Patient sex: M
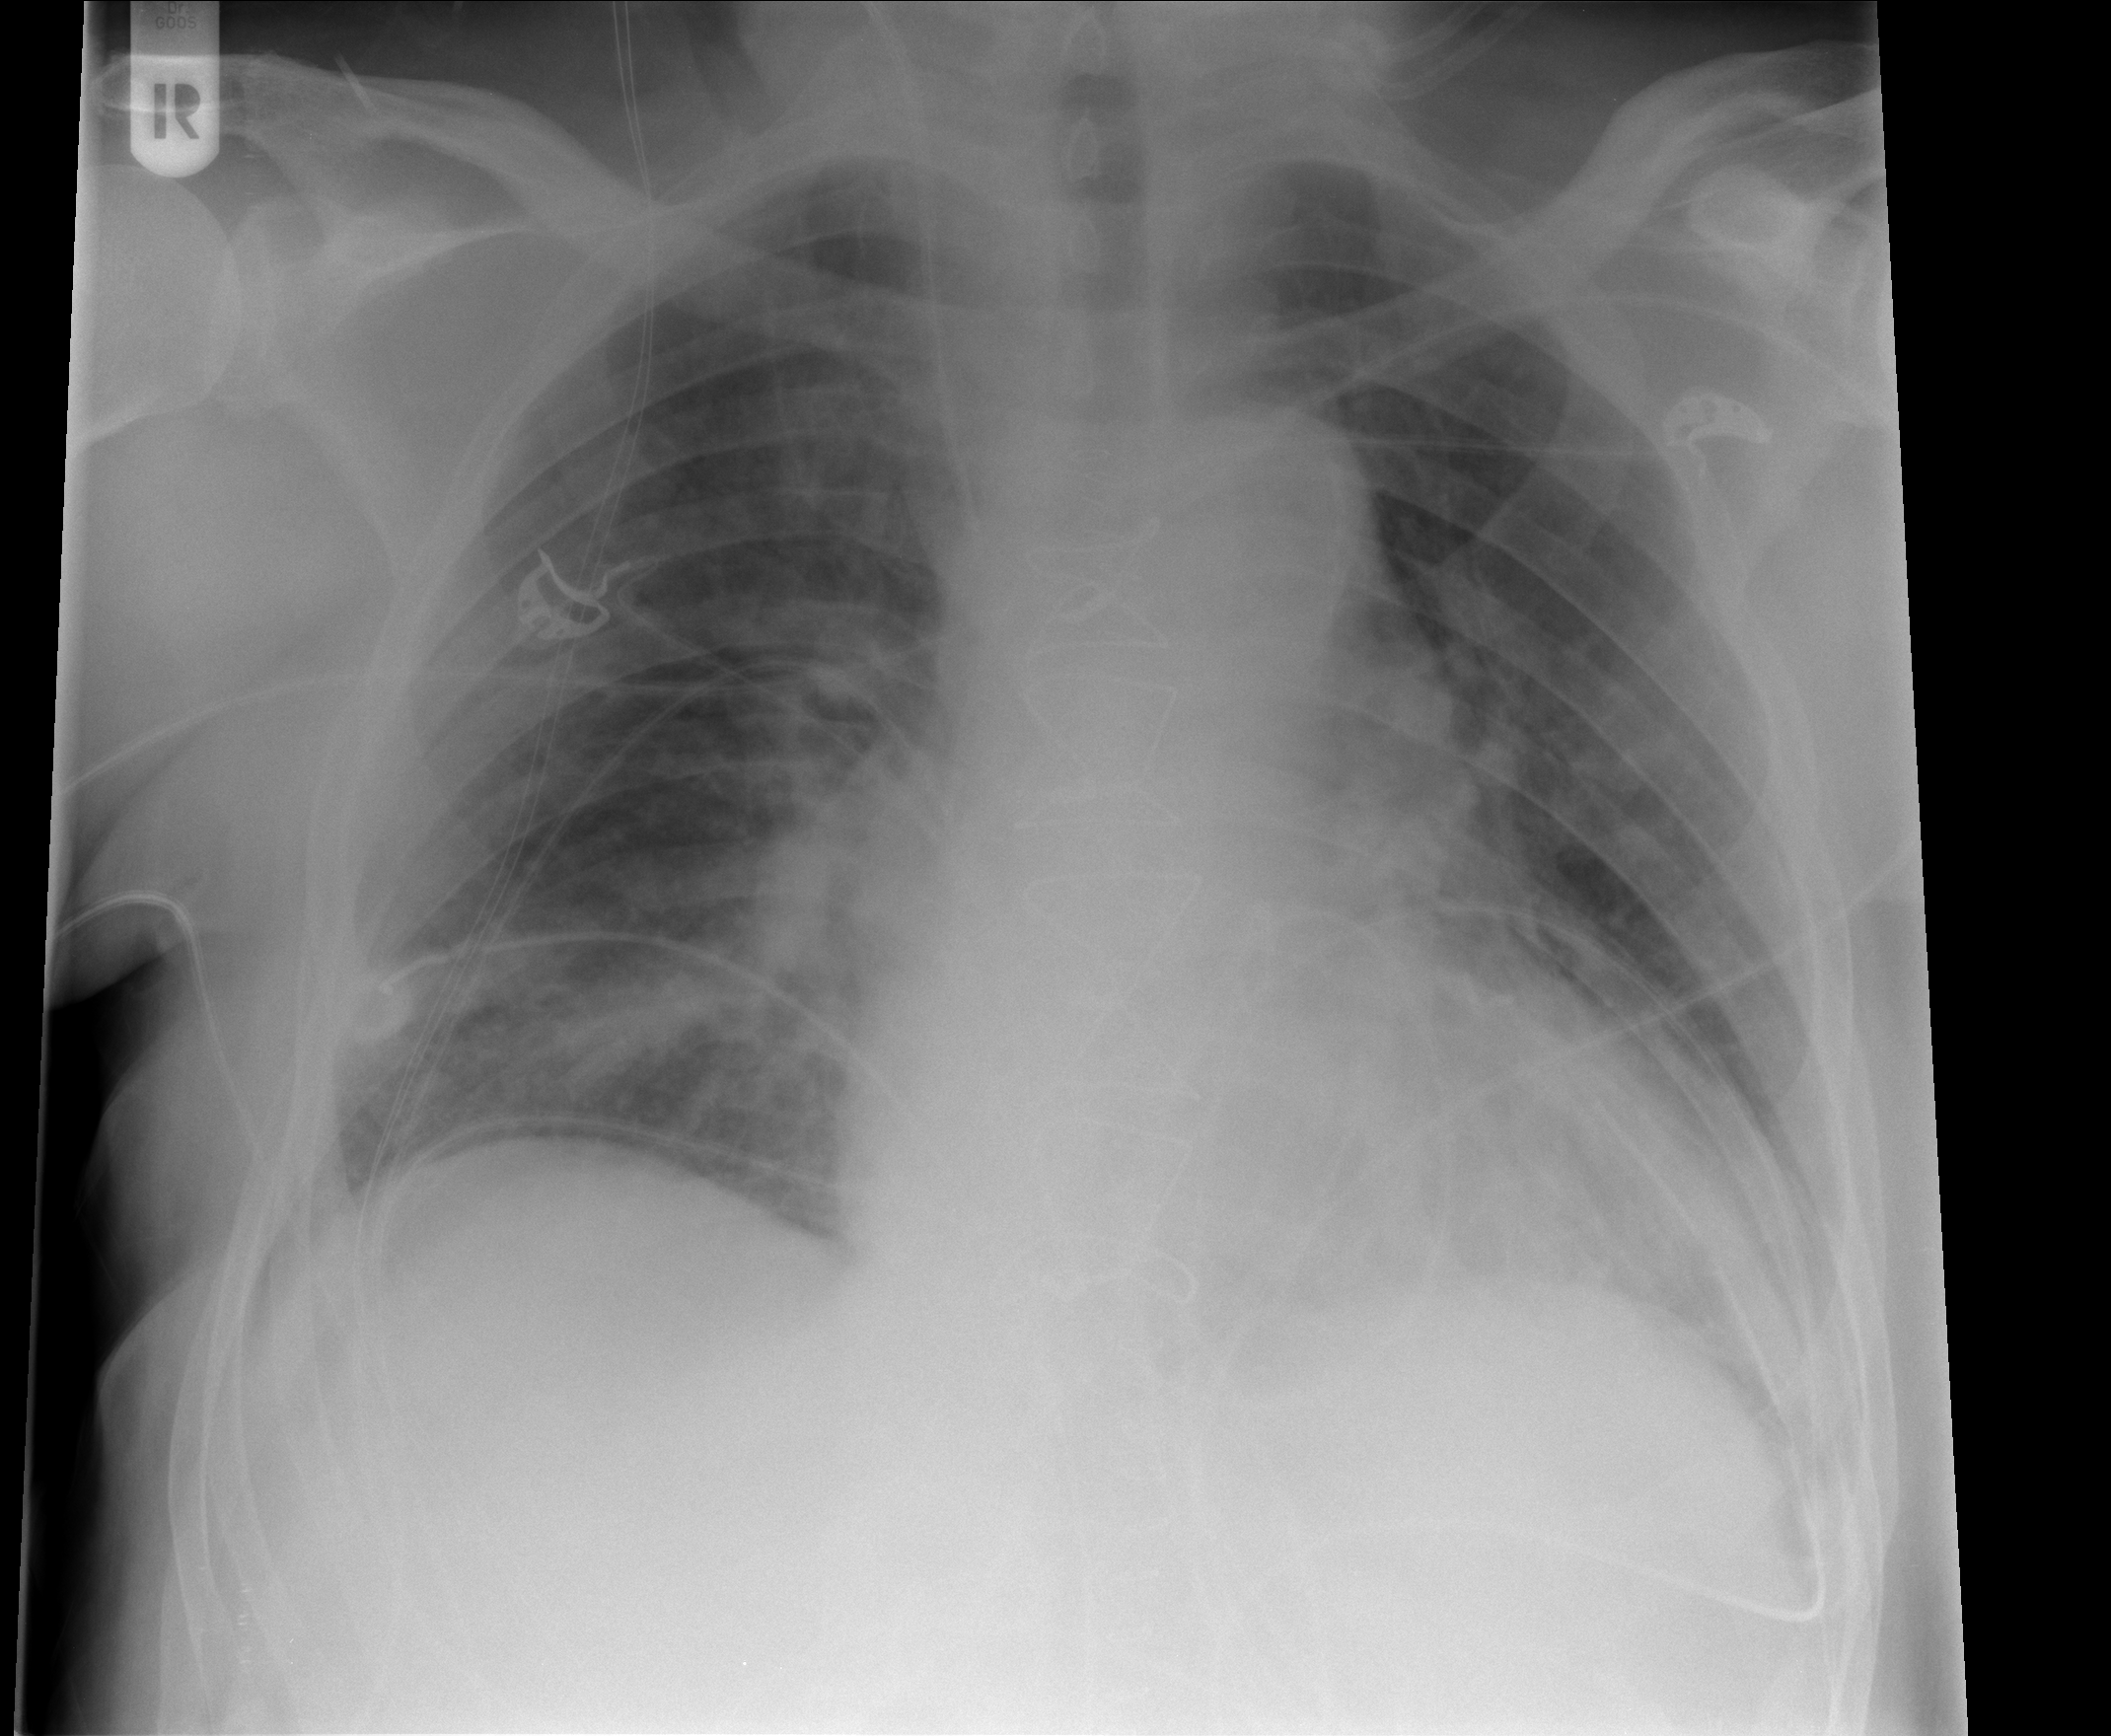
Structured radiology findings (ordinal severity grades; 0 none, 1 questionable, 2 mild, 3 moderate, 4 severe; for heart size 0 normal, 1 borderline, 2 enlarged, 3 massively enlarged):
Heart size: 2
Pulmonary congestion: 2
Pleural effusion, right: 0
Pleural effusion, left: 2
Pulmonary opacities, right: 1
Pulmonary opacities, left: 0
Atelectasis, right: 2
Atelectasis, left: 2